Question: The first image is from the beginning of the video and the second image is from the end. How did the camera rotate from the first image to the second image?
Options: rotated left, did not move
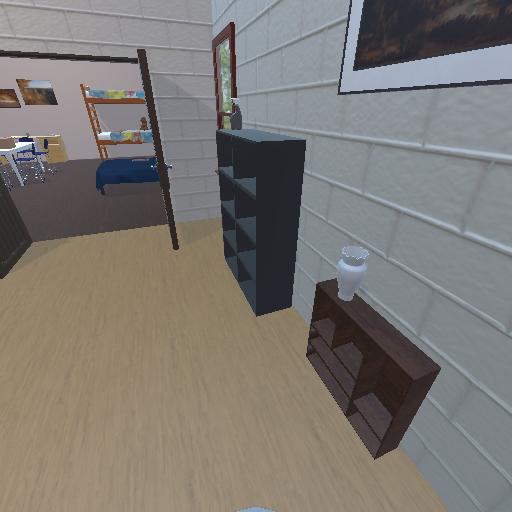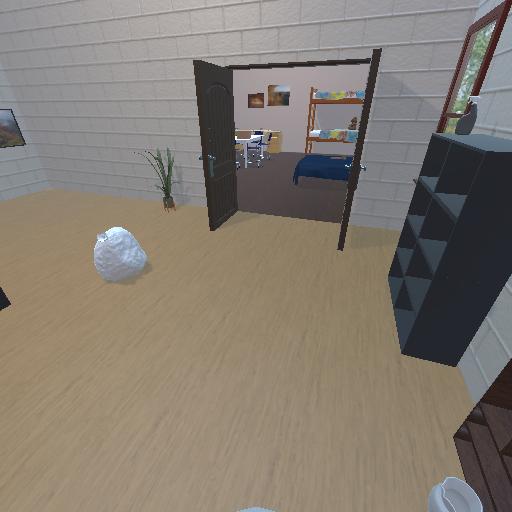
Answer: rotated left